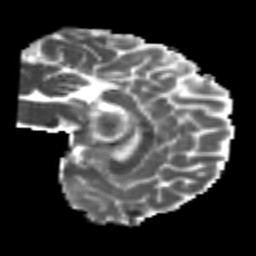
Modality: MD
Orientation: sagittal
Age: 25
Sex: female
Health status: healthy
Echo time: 0.074 s